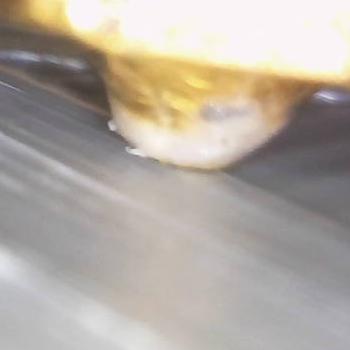
Flow rate: 100%